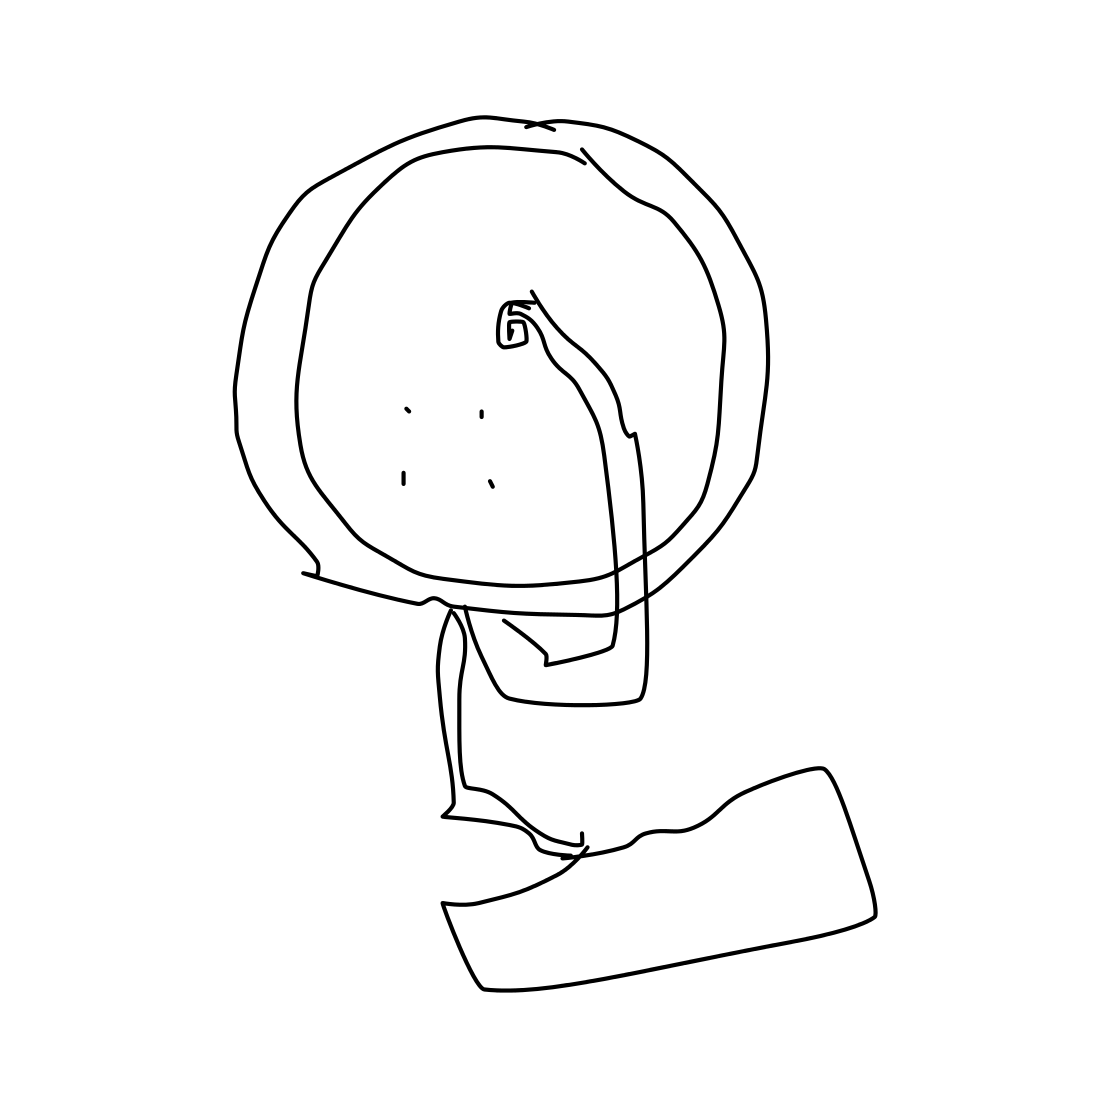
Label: satellite dish